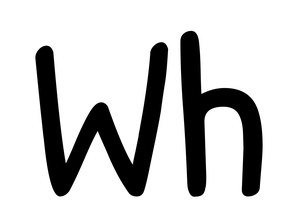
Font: PatrickHand-Regular